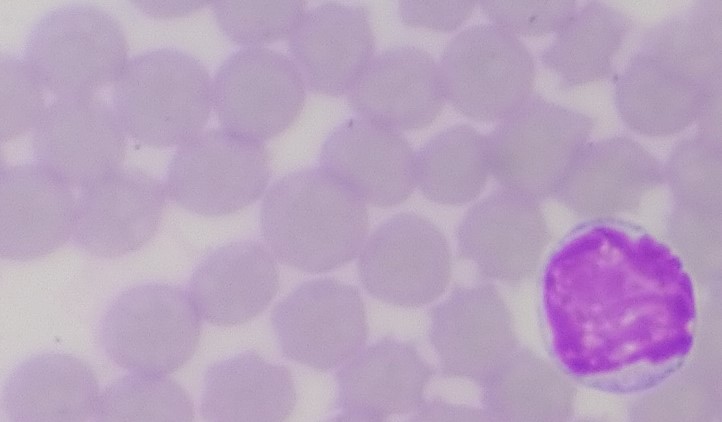
White blood cell type: Lymphocyte